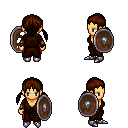
a pixel art fantasy rpg character, female body template, human, tanned skin, brown robe, red pants, brown twin-tailed hairstyle, cloth bracers, metal boots, shield, four views (front, back, left, right), 2x2 character sprite sheet, small pixel art, hard edges, no anti-aliasing